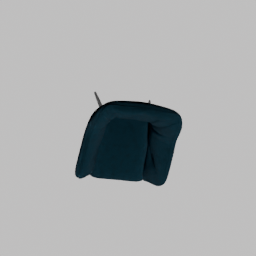
Label: furniture